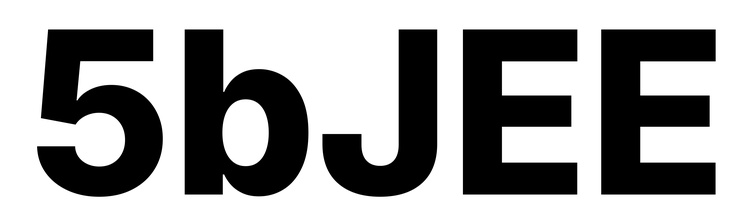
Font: Inter_ExtraBold